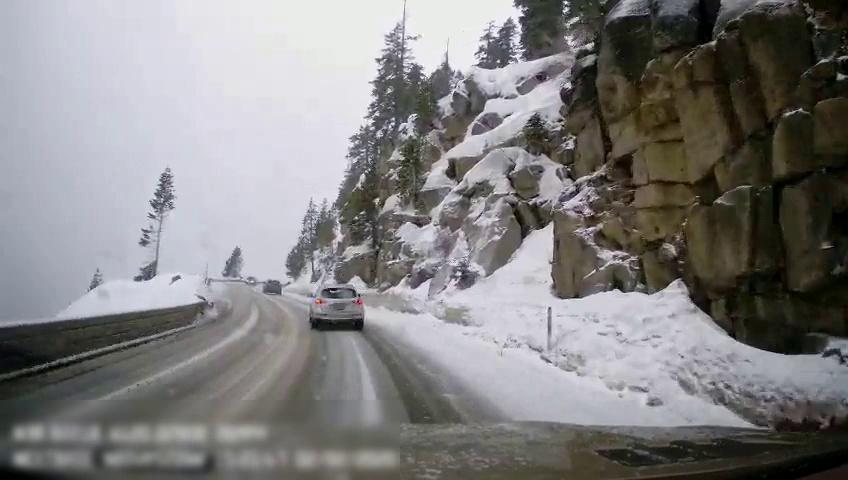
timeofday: Day
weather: Snowy
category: Drivable Space
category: Vehicles | SUV
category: Vehicles | Car
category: Vehicles | SUV